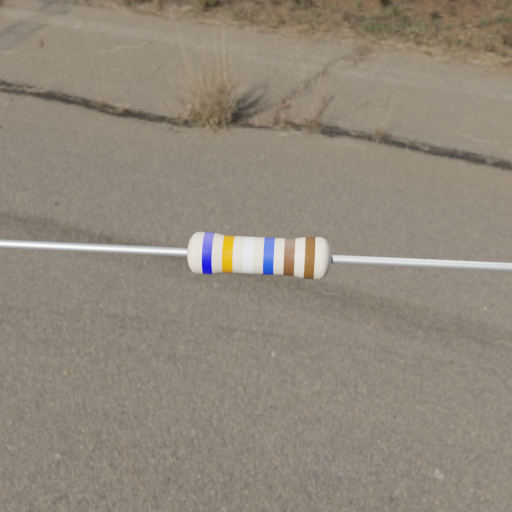
Resistor colour bands (in order): blue, orange, white, blue, brown, brown